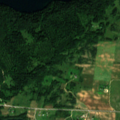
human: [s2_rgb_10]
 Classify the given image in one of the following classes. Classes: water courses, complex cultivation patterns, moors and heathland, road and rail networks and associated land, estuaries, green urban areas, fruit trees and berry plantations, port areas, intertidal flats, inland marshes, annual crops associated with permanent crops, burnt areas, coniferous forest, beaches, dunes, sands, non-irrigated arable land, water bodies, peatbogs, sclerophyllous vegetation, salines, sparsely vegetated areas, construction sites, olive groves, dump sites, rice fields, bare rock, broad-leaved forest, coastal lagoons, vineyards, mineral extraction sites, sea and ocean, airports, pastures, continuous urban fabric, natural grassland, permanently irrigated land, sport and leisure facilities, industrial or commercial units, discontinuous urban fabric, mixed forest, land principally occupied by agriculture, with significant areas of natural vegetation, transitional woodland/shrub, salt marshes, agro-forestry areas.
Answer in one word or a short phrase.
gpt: pastures, complex cultivation patterns, land principally occupied by agriculture, with significant areas of natural vegetation, mixed forest, transitional woodland/shrub, water bodies